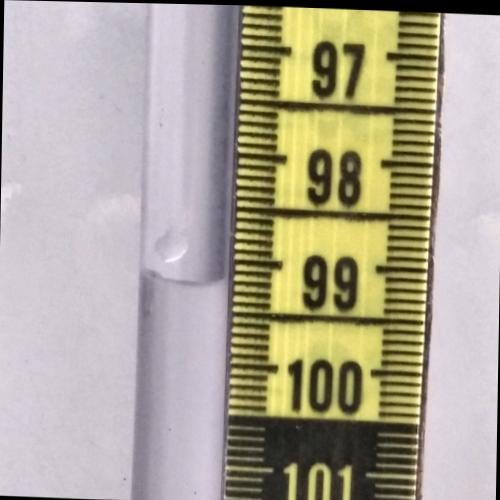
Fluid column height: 99.2 cm